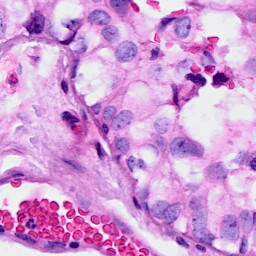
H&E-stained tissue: Breast